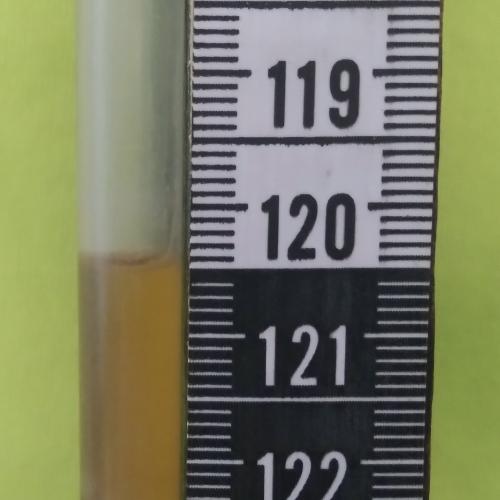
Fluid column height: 120.4 cm